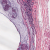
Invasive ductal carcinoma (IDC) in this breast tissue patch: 1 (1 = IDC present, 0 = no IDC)